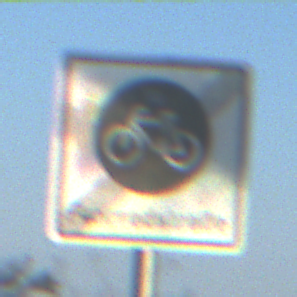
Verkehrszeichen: EndeFahrradstrasse
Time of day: MorningAfternoon
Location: Outdoor (RoadRail)
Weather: Clear
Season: NotSpecified
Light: Natural